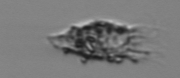
Label: Tintinnopsis